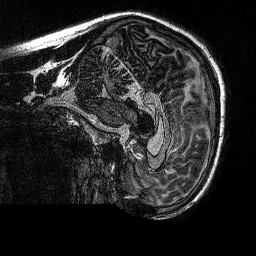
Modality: MP2RAGE
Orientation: sagittal
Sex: male
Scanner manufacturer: siemens
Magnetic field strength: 3 T
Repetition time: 5 s
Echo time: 0.00292 s